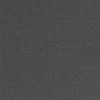
Atmospheric dust classification: dusty